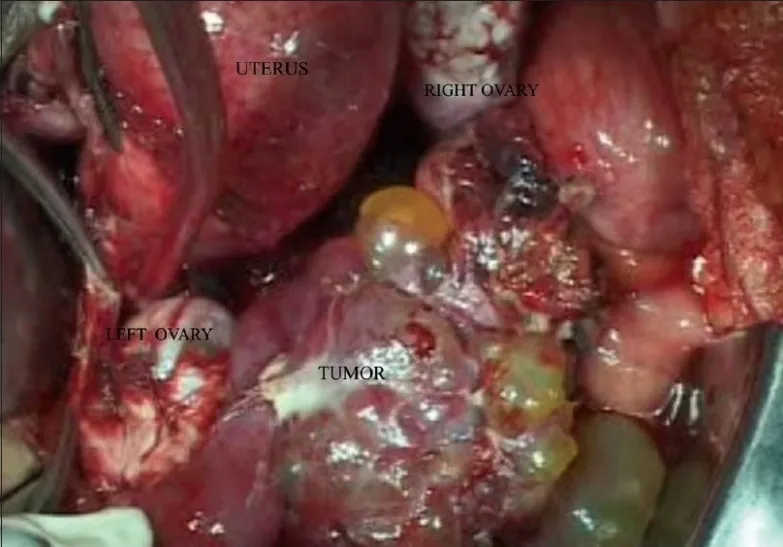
Mass arising from the left fallopian tube. Both ovaries appear free of disease.
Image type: medical_photograph (other_medical_photograph)